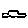
Label: car